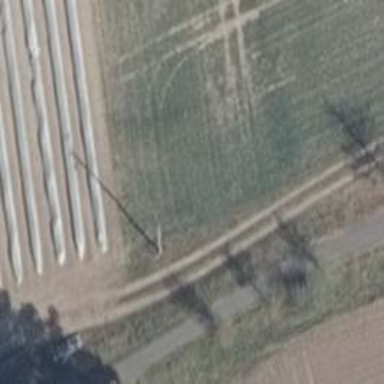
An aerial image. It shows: Minor power line with three cables.